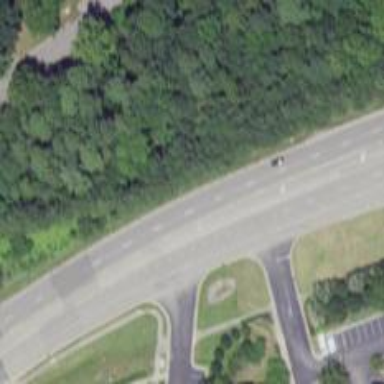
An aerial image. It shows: Tertiary road.